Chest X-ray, PA view. Patient: 55 years old, sex M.
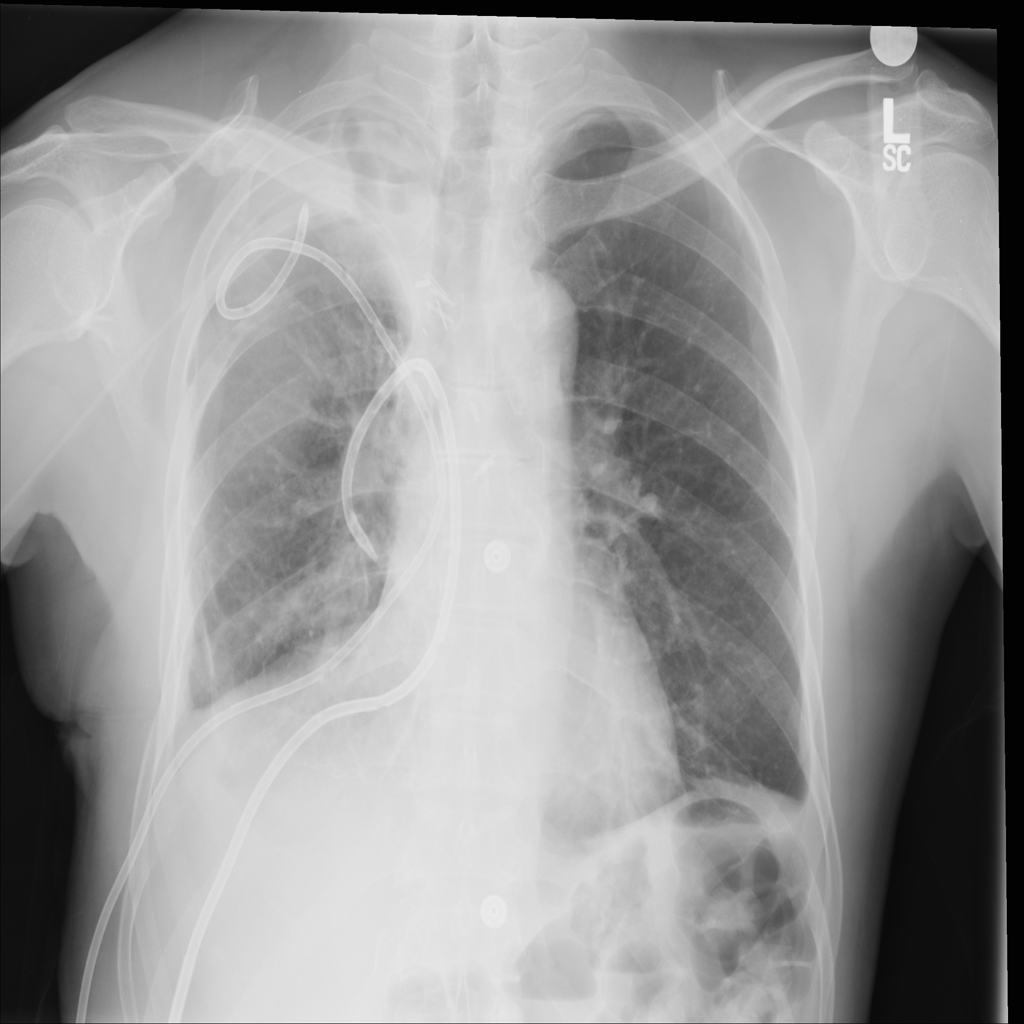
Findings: Effusion, Pneumothorax